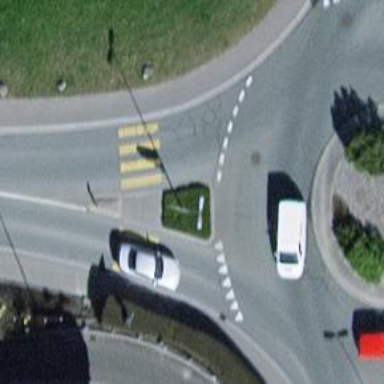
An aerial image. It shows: Uncontrolled zebra crossing on the road.